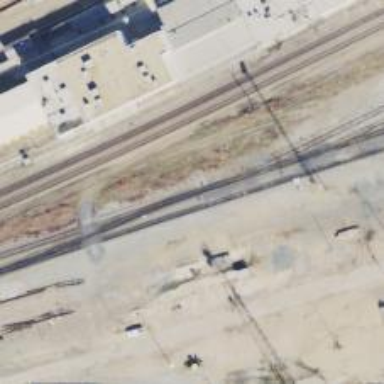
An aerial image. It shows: Railway yard used for servicing trains.